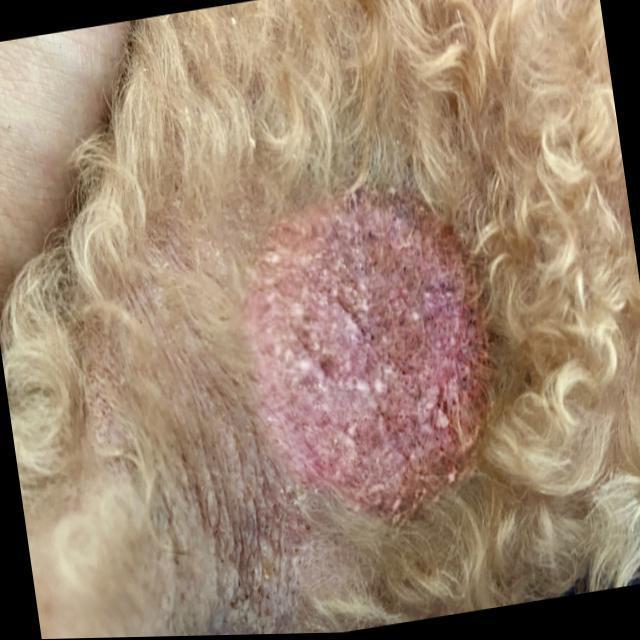
Canine ringworm (Dermatophytosis) — fungal infection caused by Microsporum or Trichophyton. Presents with circular alopecia, scaling, crusting, and broken hairs.